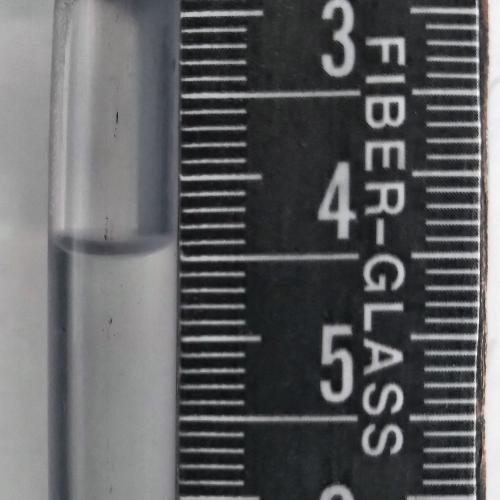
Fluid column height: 4.5 cm